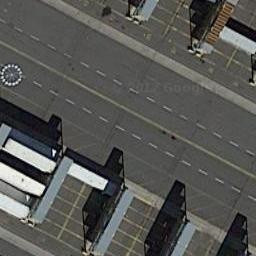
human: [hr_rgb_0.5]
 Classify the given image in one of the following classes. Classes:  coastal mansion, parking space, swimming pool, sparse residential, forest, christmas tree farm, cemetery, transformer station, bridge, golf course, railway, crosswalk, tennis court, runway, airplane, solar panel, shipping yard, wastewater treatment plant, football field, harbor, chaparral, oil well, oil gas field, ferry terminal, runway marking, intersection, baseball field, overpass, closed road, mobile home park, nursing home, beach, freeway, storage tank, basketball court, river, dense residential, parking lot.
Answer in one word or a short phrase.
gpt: shipping yard